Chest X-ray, PA view. Patient: 32 years old, sex F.
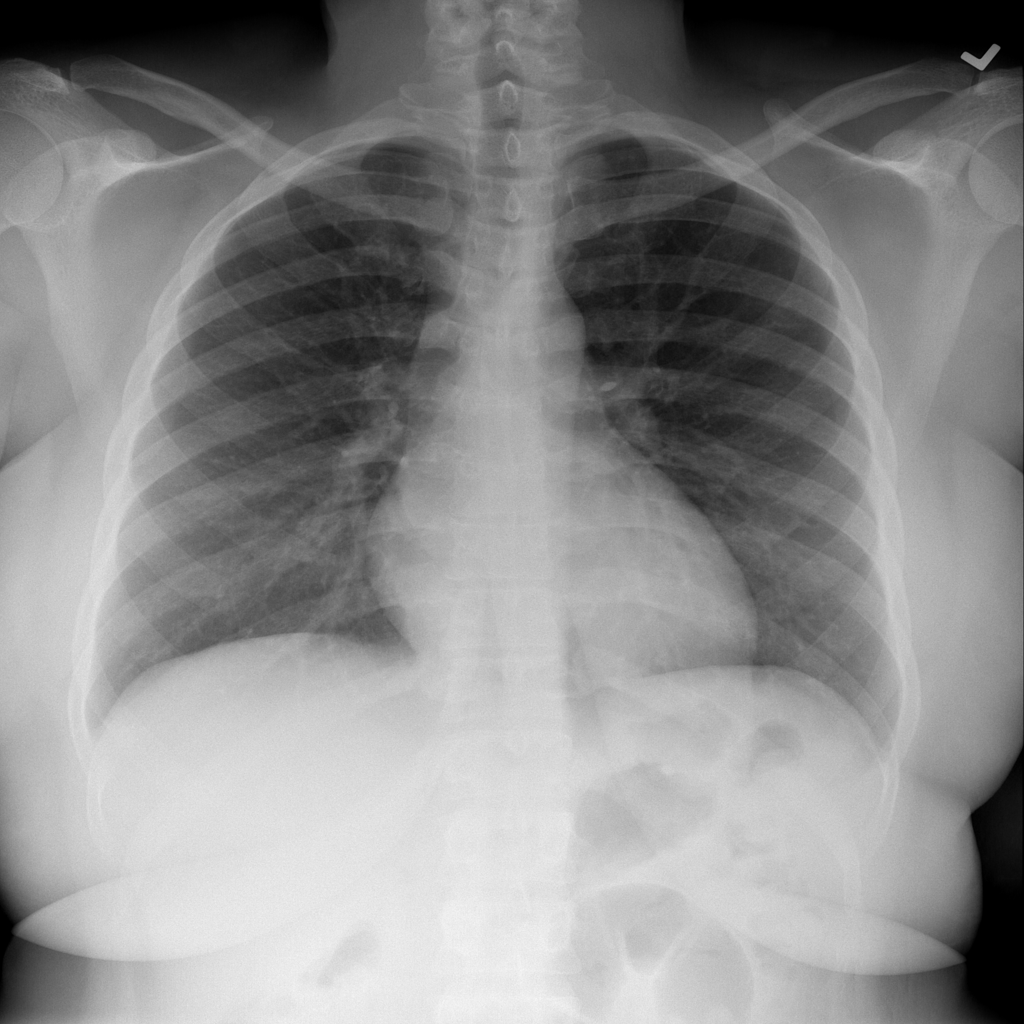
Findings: No Finding